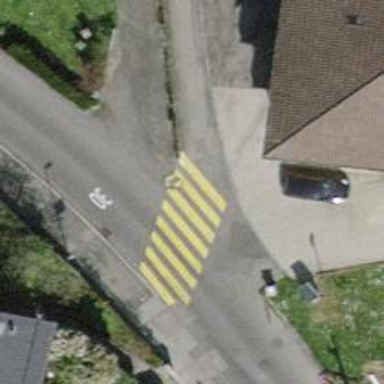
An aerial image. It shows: Zebra crossing on the road.